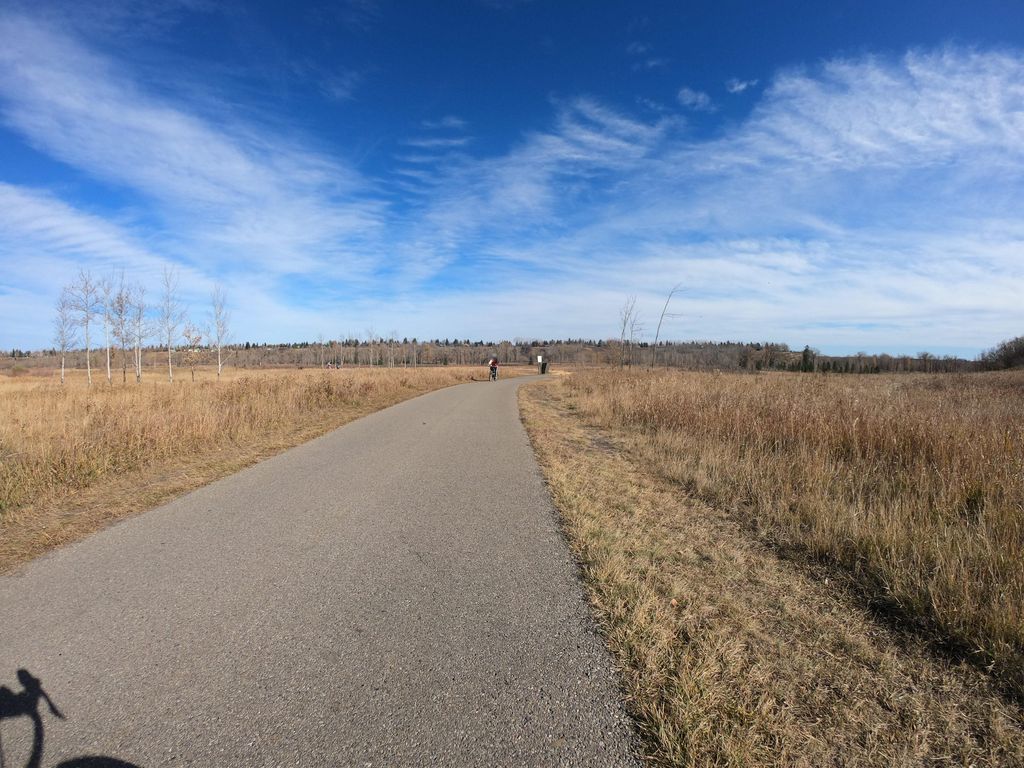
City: calgary